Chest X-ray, AP view. Patient: 51 years old, sex M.
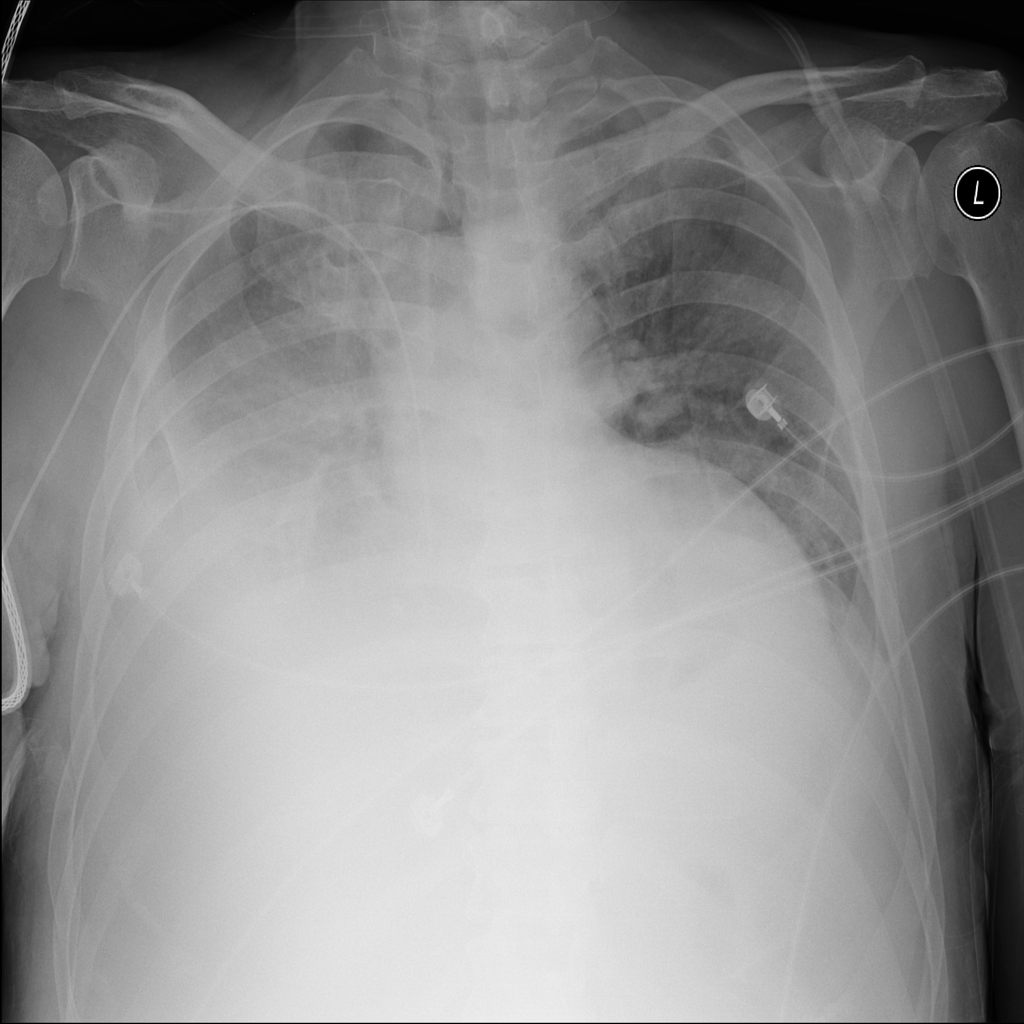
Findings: No Finding